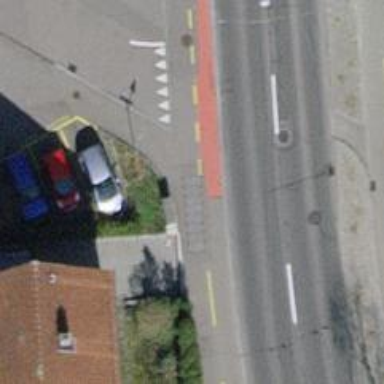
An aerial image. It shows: Sidewalk along the footway.